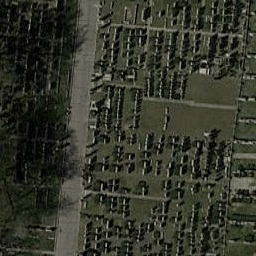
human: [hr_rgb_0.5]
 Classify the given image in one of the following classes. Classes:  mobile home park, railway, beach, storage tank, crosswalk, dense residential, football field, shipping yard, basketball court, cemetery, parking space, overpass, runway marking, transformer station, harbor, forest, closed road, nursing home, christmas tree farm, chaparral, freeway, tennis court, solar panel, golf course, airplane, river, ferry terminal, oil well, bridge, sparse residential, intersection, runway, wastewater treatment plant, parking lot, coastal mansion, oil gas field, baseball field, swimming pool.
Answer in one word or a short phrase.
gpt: cemetery